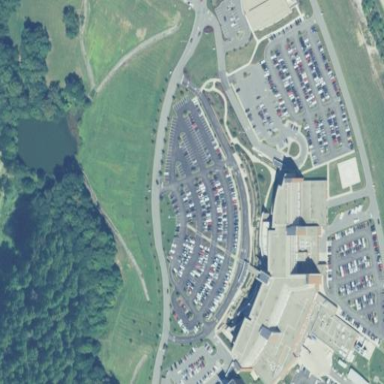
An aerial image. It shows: Hospital providing healthcare services.